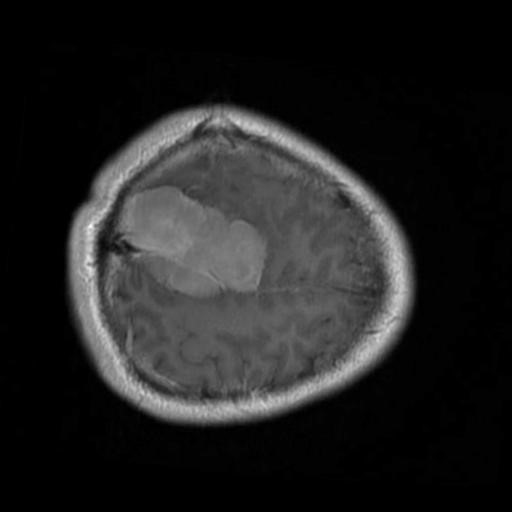
Label: brain_menin